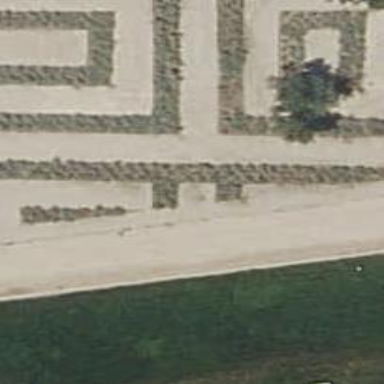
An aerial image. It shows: Hedge acting as barrier.